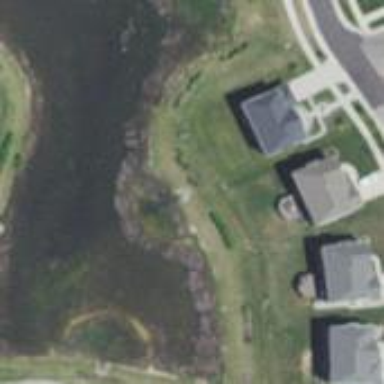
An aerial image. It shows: Picturesque pond located within basin area.